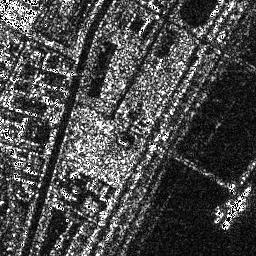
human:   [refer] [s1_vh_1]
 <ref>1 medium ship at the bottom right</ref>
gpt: <box>[[86, 71, 97, 89, 0]]</box>